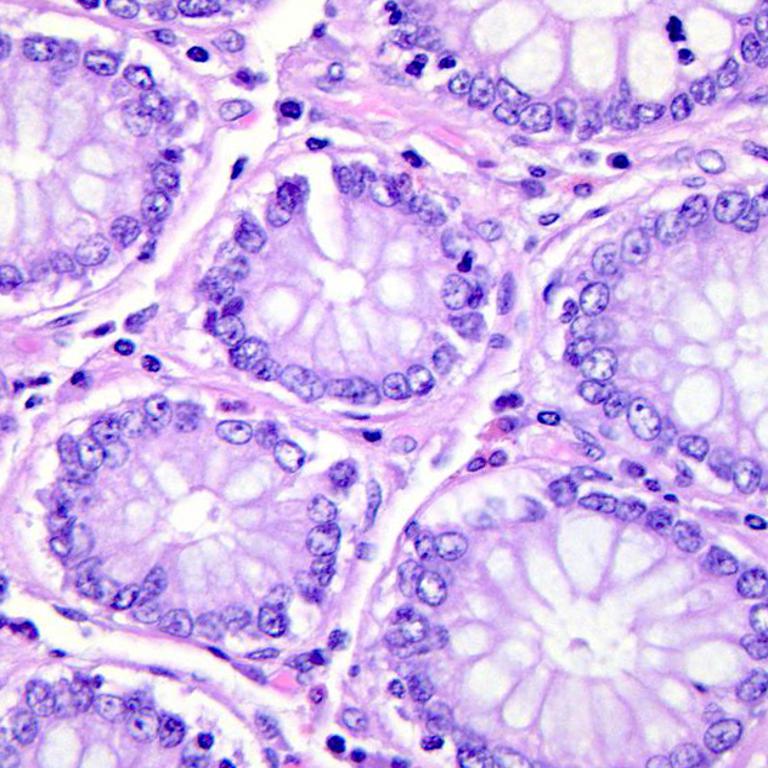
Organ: colon
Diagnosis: benign